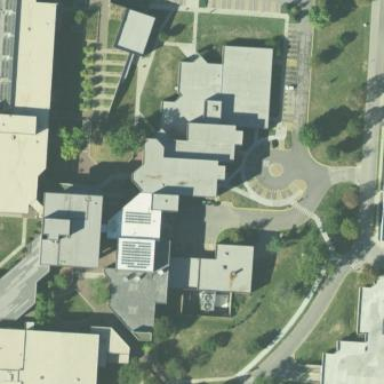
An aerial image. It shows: College building.